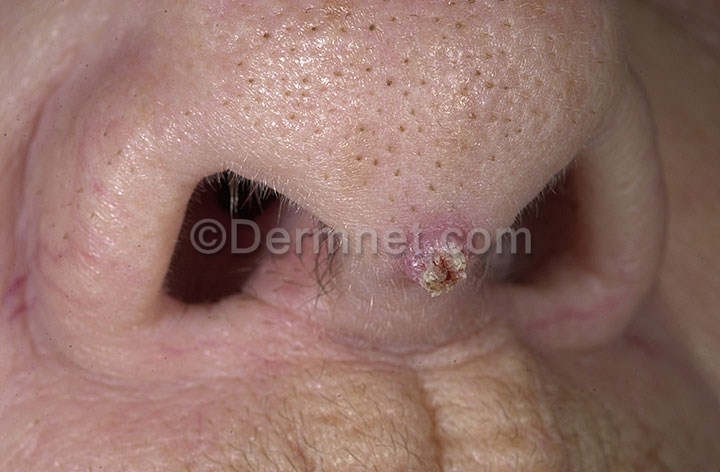
Disease: Warts Molluscum and other Viral Infections